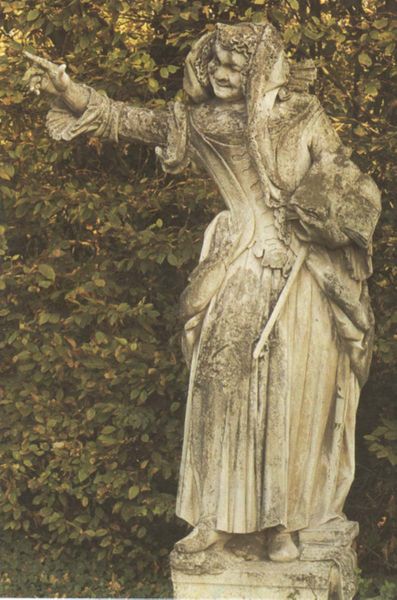
Titel: Hexe
Künstler: Antonio Bonazza
Standort: Bagnoli di Sopra, Villa Widmann (EU - I - Venetien)
Schlagwörter: hand, frau, kleid, haube, arm, gesicht, kragen, stein, figur, gewand, stehend, skulptur, statue, kopfbedeckung, zeigefinger, buch, grinsend